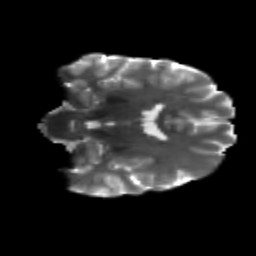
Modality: T2w
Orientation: coronal
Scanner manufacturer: siemens
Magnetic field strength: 3 T
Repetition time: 4.16 s
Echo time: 0.0806 s